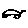
Label: car